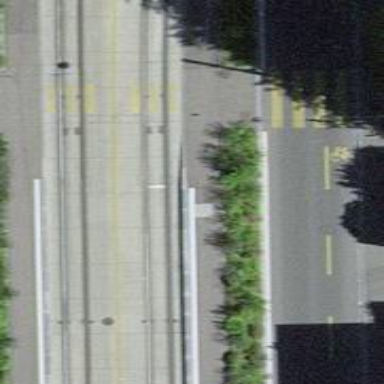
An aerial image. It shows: Tram stop with public transport connection.